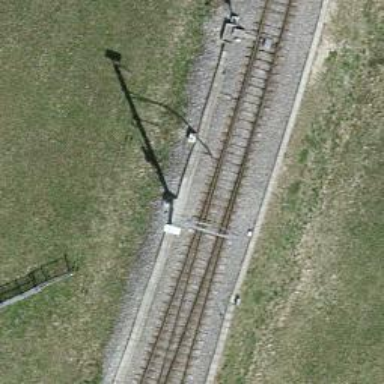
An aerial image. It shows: Railway switch.